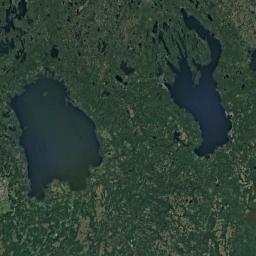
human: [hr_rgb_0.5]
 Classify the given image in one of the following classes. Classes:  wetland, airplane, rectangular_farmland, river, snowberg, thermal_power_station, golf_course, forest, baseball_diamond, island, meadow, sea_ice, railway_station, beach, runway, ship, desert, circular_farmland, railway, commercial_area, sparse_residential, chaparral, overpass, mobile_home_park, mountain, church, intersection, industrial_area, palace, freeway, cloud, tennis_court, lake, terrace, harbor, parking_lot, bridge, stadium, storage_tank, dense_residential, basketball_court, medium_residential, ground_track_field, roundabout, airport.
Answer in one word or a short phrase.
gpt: lake